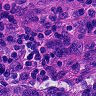
Metastatic tissue present: yes